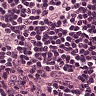
Metastatic tissue present: no